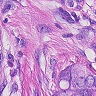
Metastatic tissue present: yes